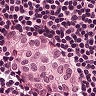
Metastatic tissue present: yes